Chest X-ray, AP view. Patient: 40 years old, sex M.
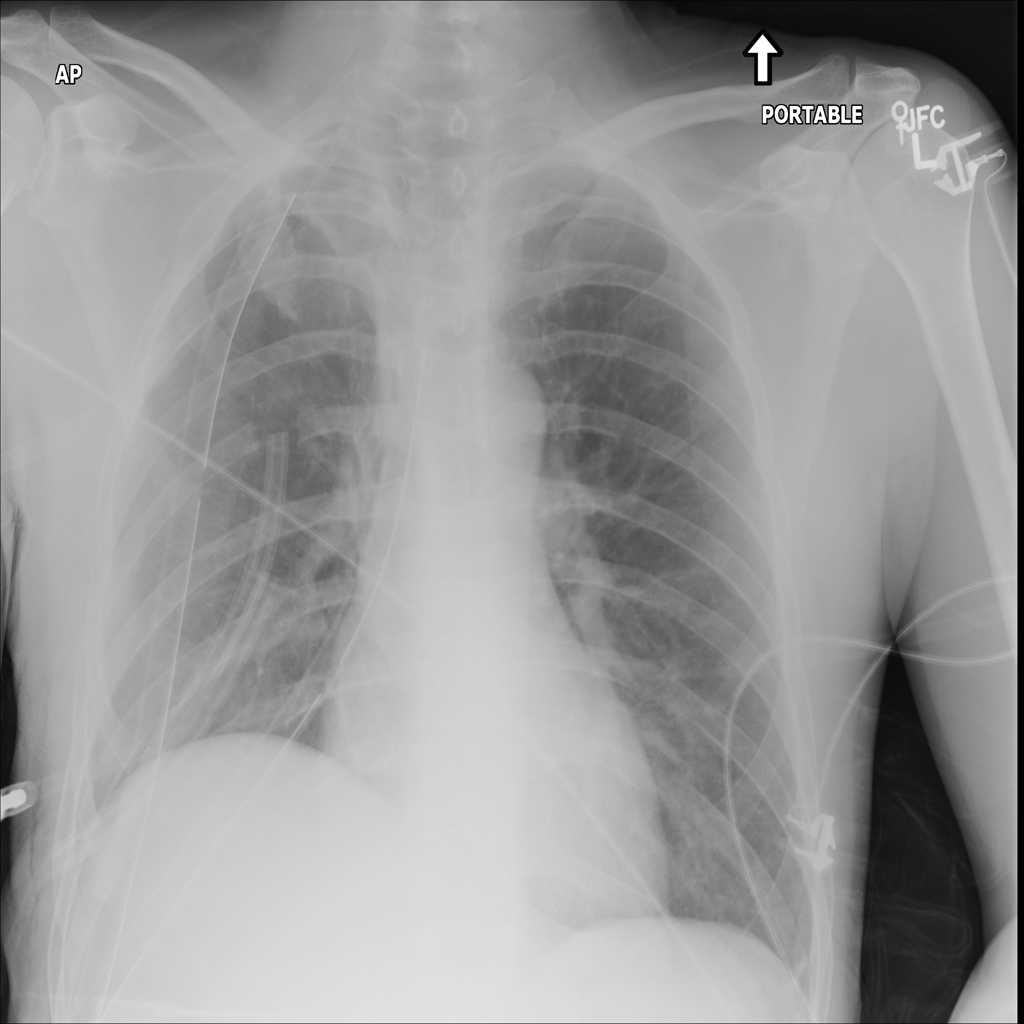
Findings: No Finding